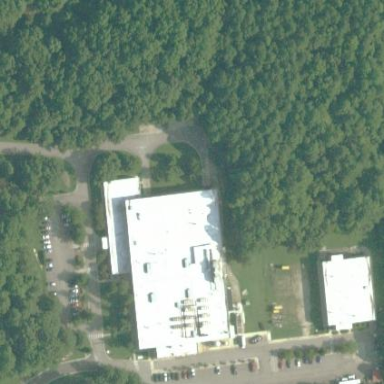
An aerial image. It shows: Industrial building used for commercial purposes.